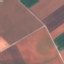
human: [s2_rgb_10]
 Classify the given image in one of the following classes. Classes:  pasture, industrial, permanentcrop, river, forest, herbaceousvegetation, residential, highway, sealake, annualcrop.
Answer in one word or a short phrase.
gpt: AnnualCrop